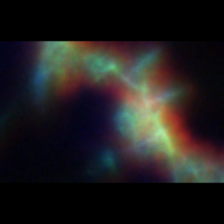
Taxon: Diatom_aggregate
Group: Diatoms